Question: help a noob out, I am building a MEAN stack app and i ran into a problem where I cannot read a response from the express server but the response is generated when I use postman, here is my code
auth.service.ts
'''
import { Injectable } from '@angular/core';
import { Http, Headers } from '@angular/http';
import { map } from 'rxjs/operators';
@Injectable({
providedIn: 'root'
})
export class AuthService {
authToken: any;
user: any;
constructor(private http:Http) { }
registerUser(user){
let headers = new Headers();
headers.append('Content-Type','application/json');
return this.http.post('http://localhost:3000/users/register',user,
{headers: headers})
.pipe(map(res => res.json));
}
authenticateUser(user){
let headers = new Headers();
headers.append('Content-Type','application/json');
return this.http.post('http://localhost:3000/users/authenticate',user,
{headers: headers})
.pipe(map(res => res.json));
}
}
'''
login.component.ts
'''
import { Component, OnInit } from '@angular/core';
import { AuthService } from '../../services/auth.service';
import { Router } from '@angular/router';
import { FlashMessagesService } from 'angular2-flash-messages';
@Component({
selector: 'app-login',
templateUrl: './login.component.html',
styleUrls: ['./login.component.css']
})
export class LoginComponent implements OnInit {
username: String;
password: String;
constructor(private authService: AuthService,
private router: Router,
private flashMessage: FlashMessagesService
) { }
ngOnInit() {
}
onLoginSubmit(){
const user = {
username: this.username,
password: this.password
}
this.authService.authenticateUser(user).subscribe(data => {
console.log(data);
});
}
}
'''
Chrome Console
'''
f () { login.component.ts:29
if (typeof this._body === 'string') {
return JSON.parse(this._body);
}
if (this._body instanceof ArrayBuffer) {
return JSON.parse(this.text());
'''
Below is the response in Postman :

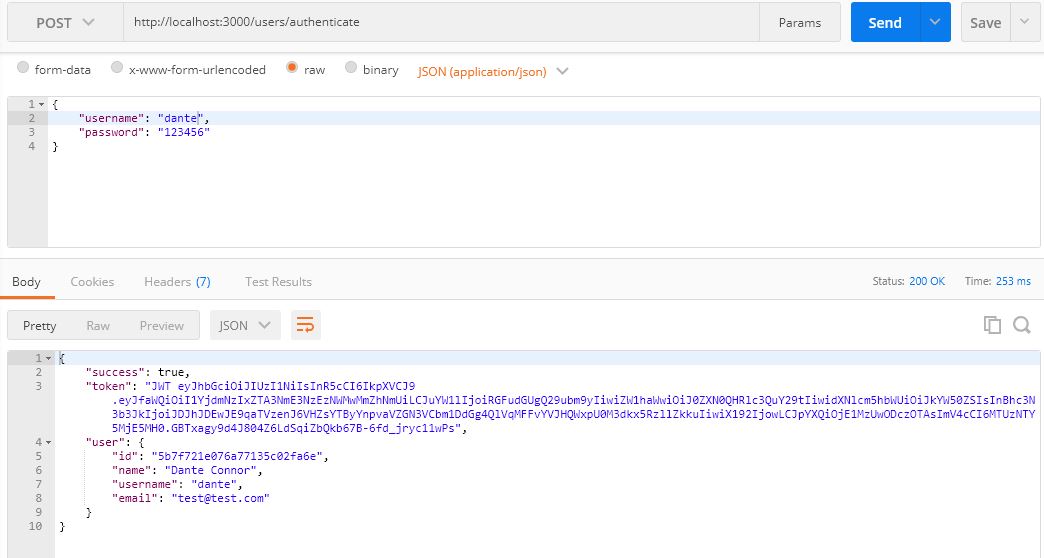
Answer: The error is in your 'pipe' function.
'''
pipe(map( res => res.json ))
'''
You need to call 'res.json()' inside your map. Convert it to
'''
pipe(map( res => res.json() ))
'''
However, converting the response to JSON is not required over Angular v5.
---
Correct code is as below:-
'''
authenticateUser(user){
let headers = new Headers();
headers.append('Content-Type','application/json');
return this.http.post('http://localhost:3000/users/authenticate',user,
{headers: headers})
.pipe(map(res => res.json()));
}
'''